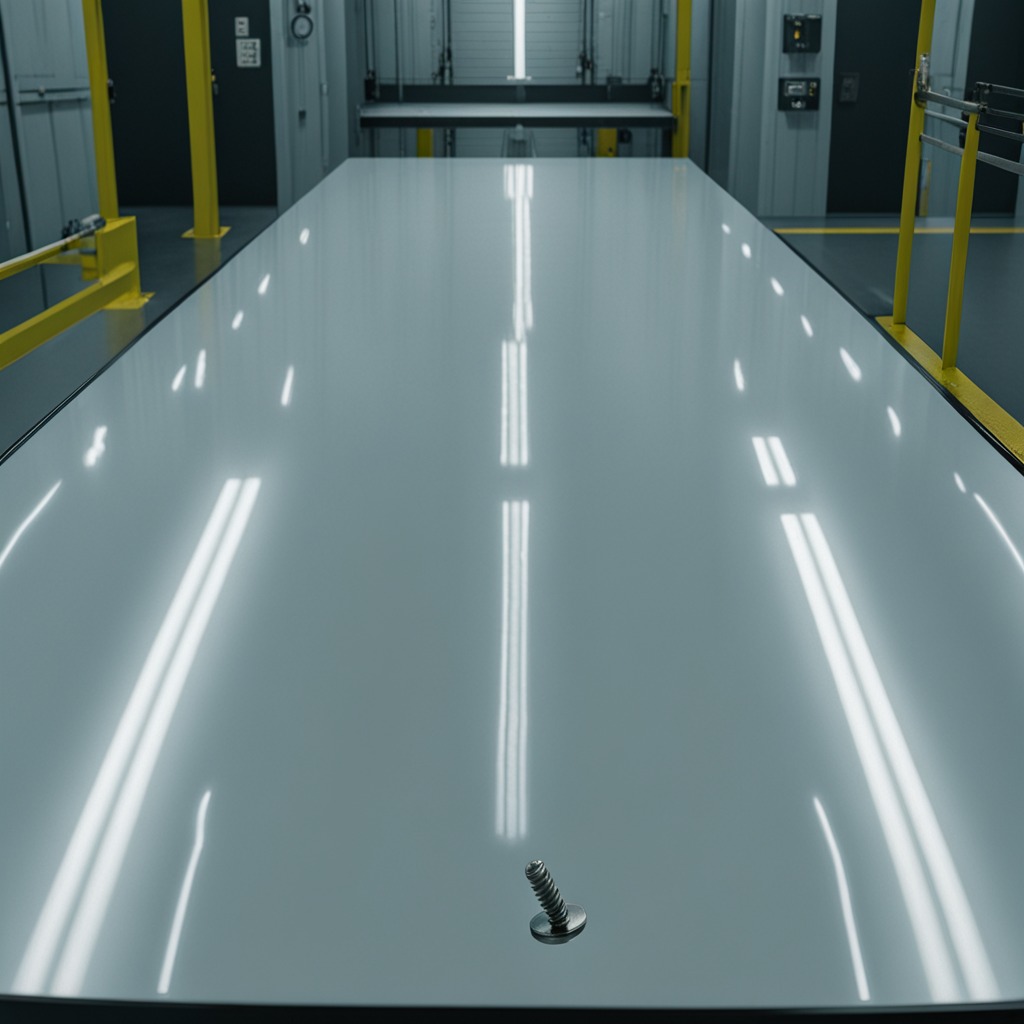
A metal screw is lying on a high-gloss table in a ship maintenance bay industrial lighting.